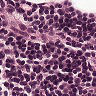
Metastatic tissue present: no